Breast ultrasound image
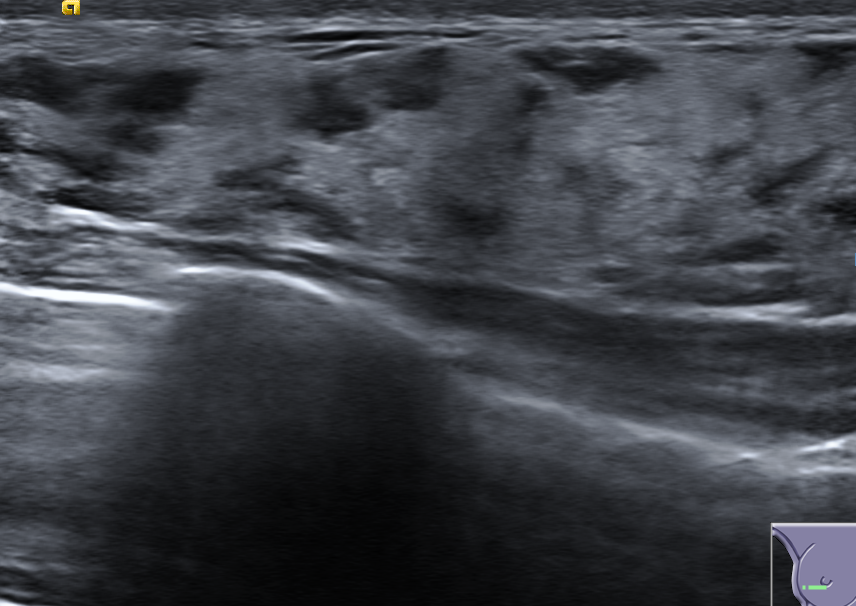
Diagnosis: normal